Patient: sex M, age 78
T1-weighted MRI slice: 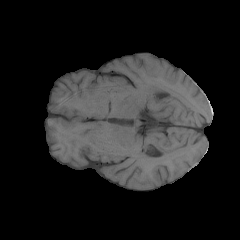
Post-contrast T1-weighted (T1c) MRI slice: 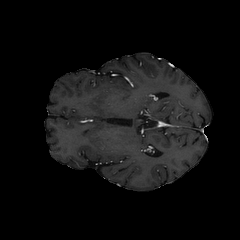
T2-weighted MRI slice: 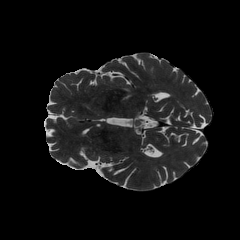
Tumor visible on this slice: yes
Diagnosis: Glioblastoma, IDH-wildtype
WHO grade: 4